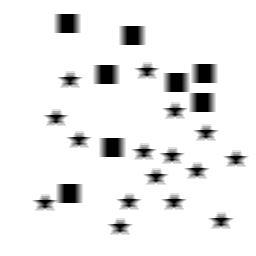
Squares: 8
Triangles: 0
Stars: 16
Total shapes: 24